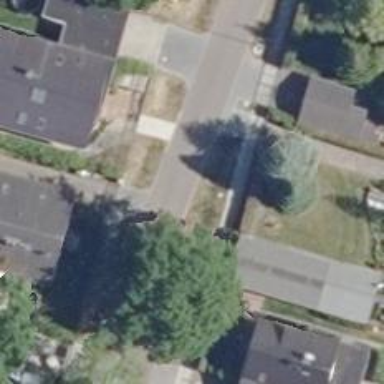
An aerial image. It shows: Residential road with asphalt surface and sidewalk on the left.